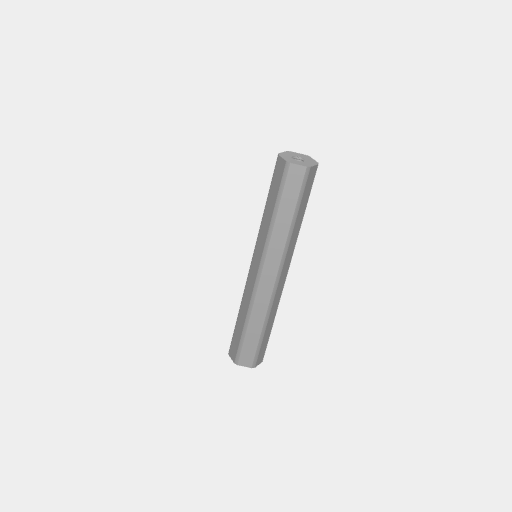
Part: Shaft12ROD72